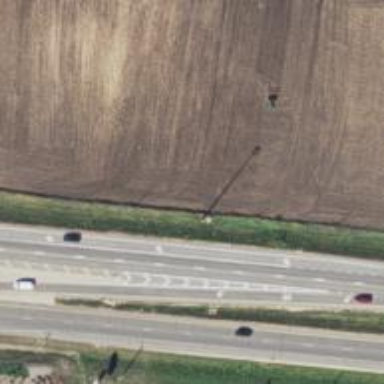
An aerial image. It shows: Communication pole.